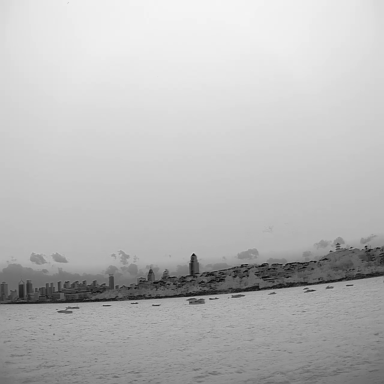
There are 12 bulk_carriers in the infrared image.